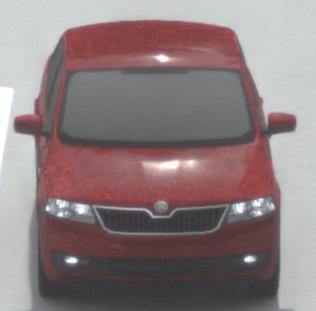
Make: Skoda
Model: Rapid
Detailed model: Rapid 1.2 Active Limousine
Model produced from: 2012/10
Model produced until: 2015/04
Doors: 5
Color: red
Road condition: dry road
Daytime: morning or afternoon
Contrast: low contrast